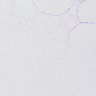
Metastatic tissue present: no